Question: I have a simple MongoDb hosted in AppHarbor.com. I successfully connected to it using Robomongo and created a simple collection called 'User' and a function called 'insertUser' using Robomongo. But when I try to call the function in shell I get an "Unauthorized" message. I'm using the free Mongo db account in AppHarbor. Please tell me how to successfully call this function?

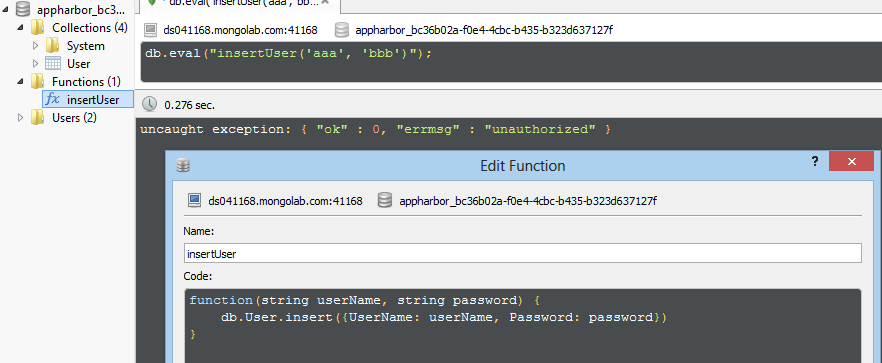
Answer: So it seems I need to issue the call in the following manner for it to work. Eval doesn't seem to work for some reason though.
'''
db.loadServerScripts("system.js");
insertUser('aaa', 'bbb');
'''